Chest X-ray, PA view. Patient: 21 years old, sex M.
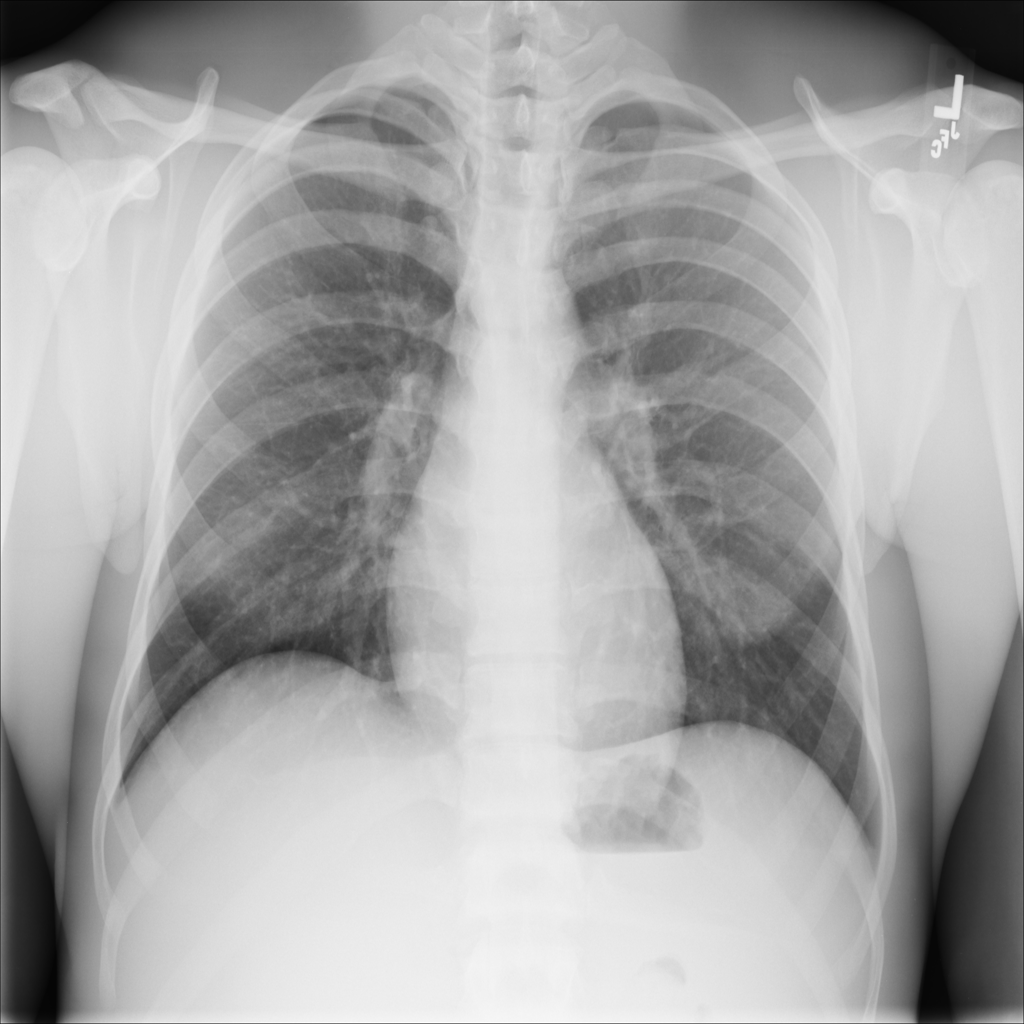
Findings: No Finding